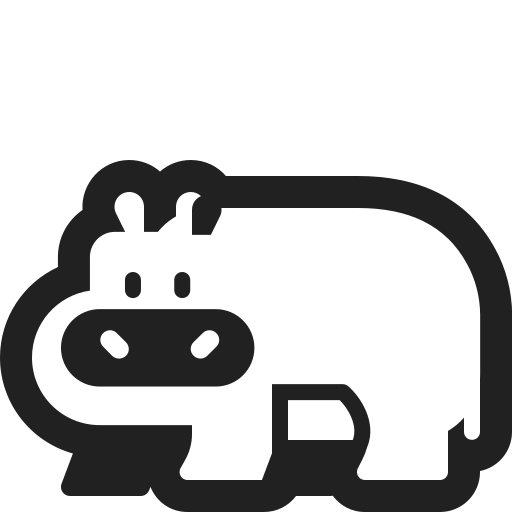
hippopotamus high contrast